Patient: sex M, age 57
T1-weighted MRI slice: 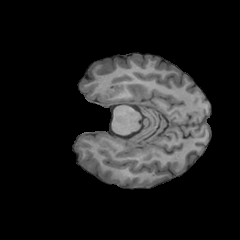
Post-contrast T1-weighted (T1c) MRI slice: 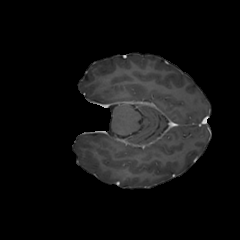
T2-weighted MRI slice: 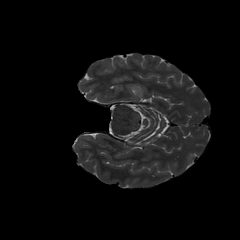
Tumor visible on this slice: no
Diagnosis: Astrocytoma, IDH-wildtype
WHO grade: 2